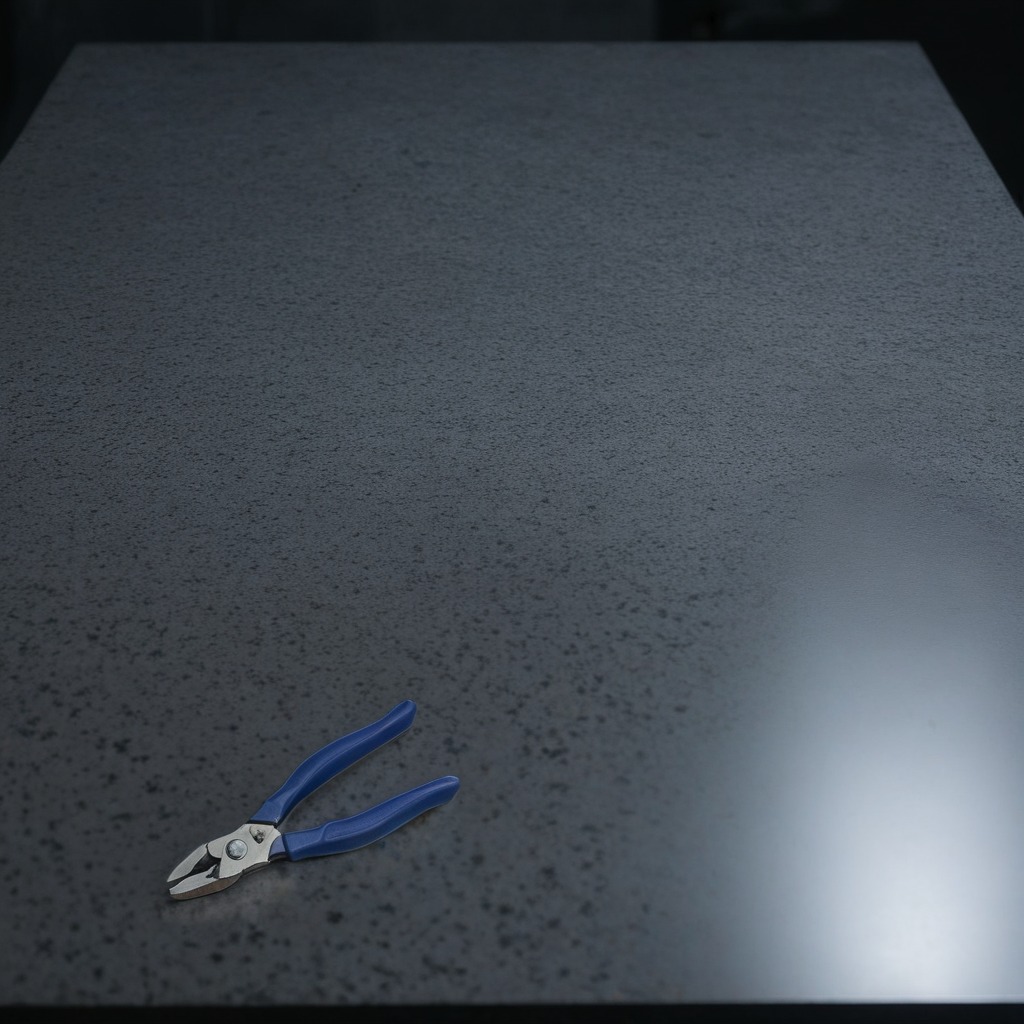
A plier is lying on a clean granite table inside a workshop at night dim ambient light soft shadows worn but